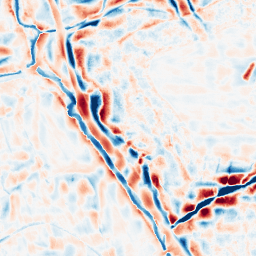
Category: wavelet
Decomposition family: wavelet_dwt
Decomposition parameters: wavelet: coif2
level: 4
Upsampling method: bspline
Upsampling parameters: scale: 2
Upsampling scale: 2